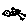
Label: bird